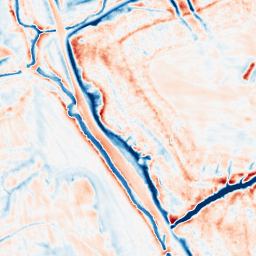
Category: edge_preserving
Decomposition family: anisotropic_diffusion
Decomposition parameters: iterations: 50
kappa: 50
gamma: 0.2
Upsampling method: linear_exact
Upsampling parameters: scale: 2
Upsampling scale: 2